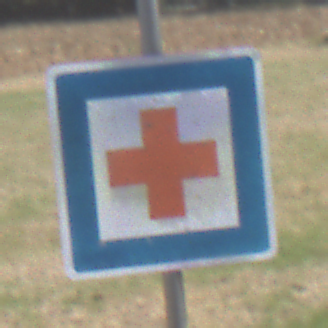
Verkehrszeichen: ErsteHilfe
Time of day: MorningAfternoon
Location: Outdoor (Suburban)
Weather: PartlyCloudy
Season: NotSpecified
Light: Natural